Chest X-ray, AP view. Patient: 38 years old, sex F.
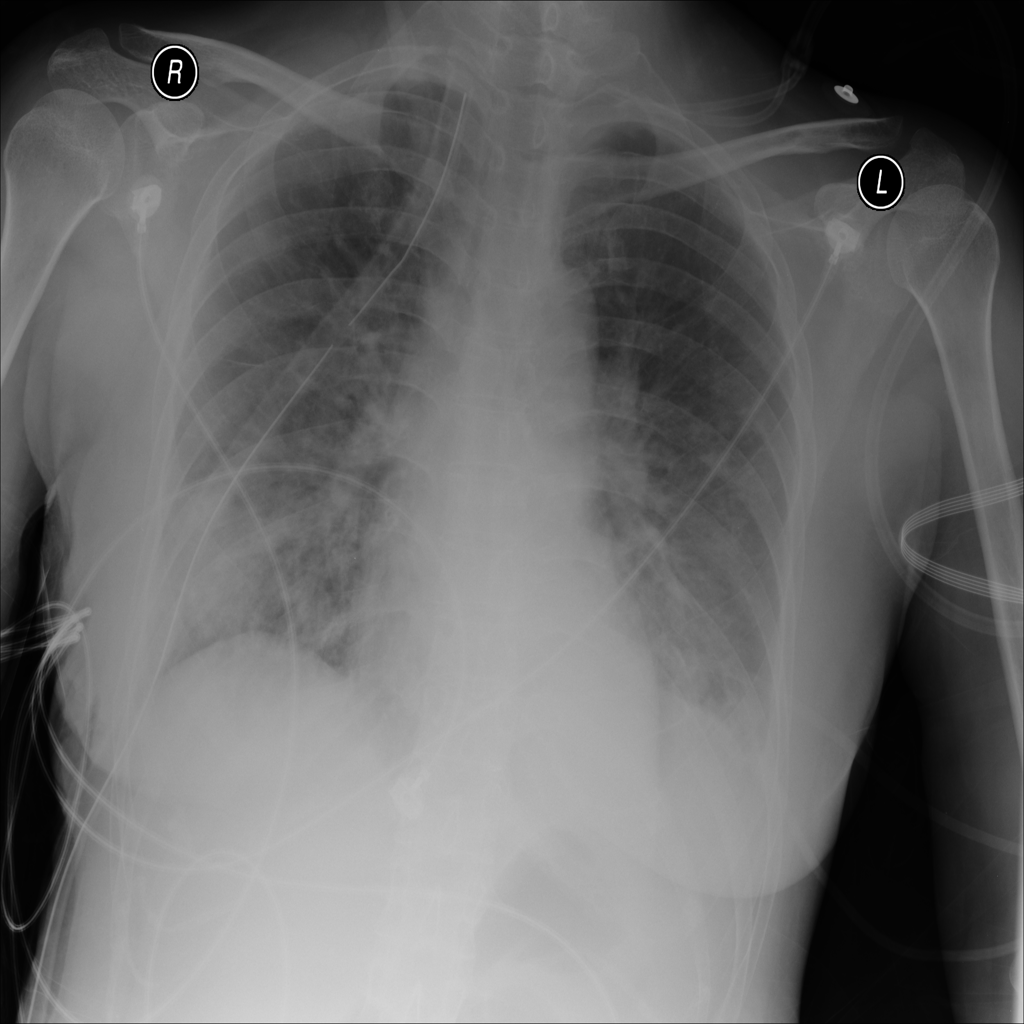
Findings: Infiltration